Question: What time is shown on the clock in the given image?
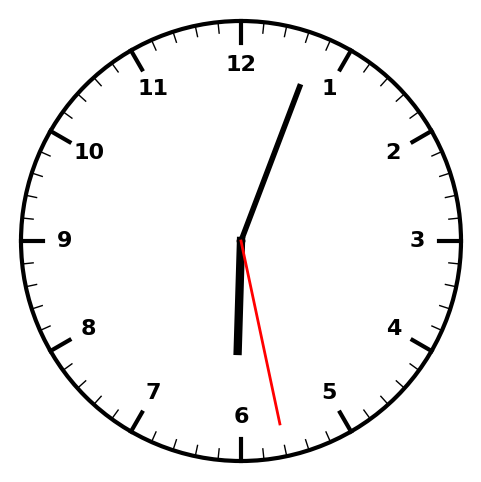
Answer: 06:03:28